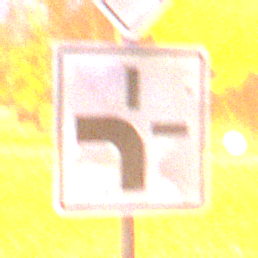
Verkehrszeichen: VerlaufVorfahrtsstrasse1
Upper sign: Vorfahrtsstrasse
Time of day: Night
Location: Outdoor (Suburban)
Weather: PartlyCloudy
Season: NotSpecified
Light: Artificial